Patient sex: M
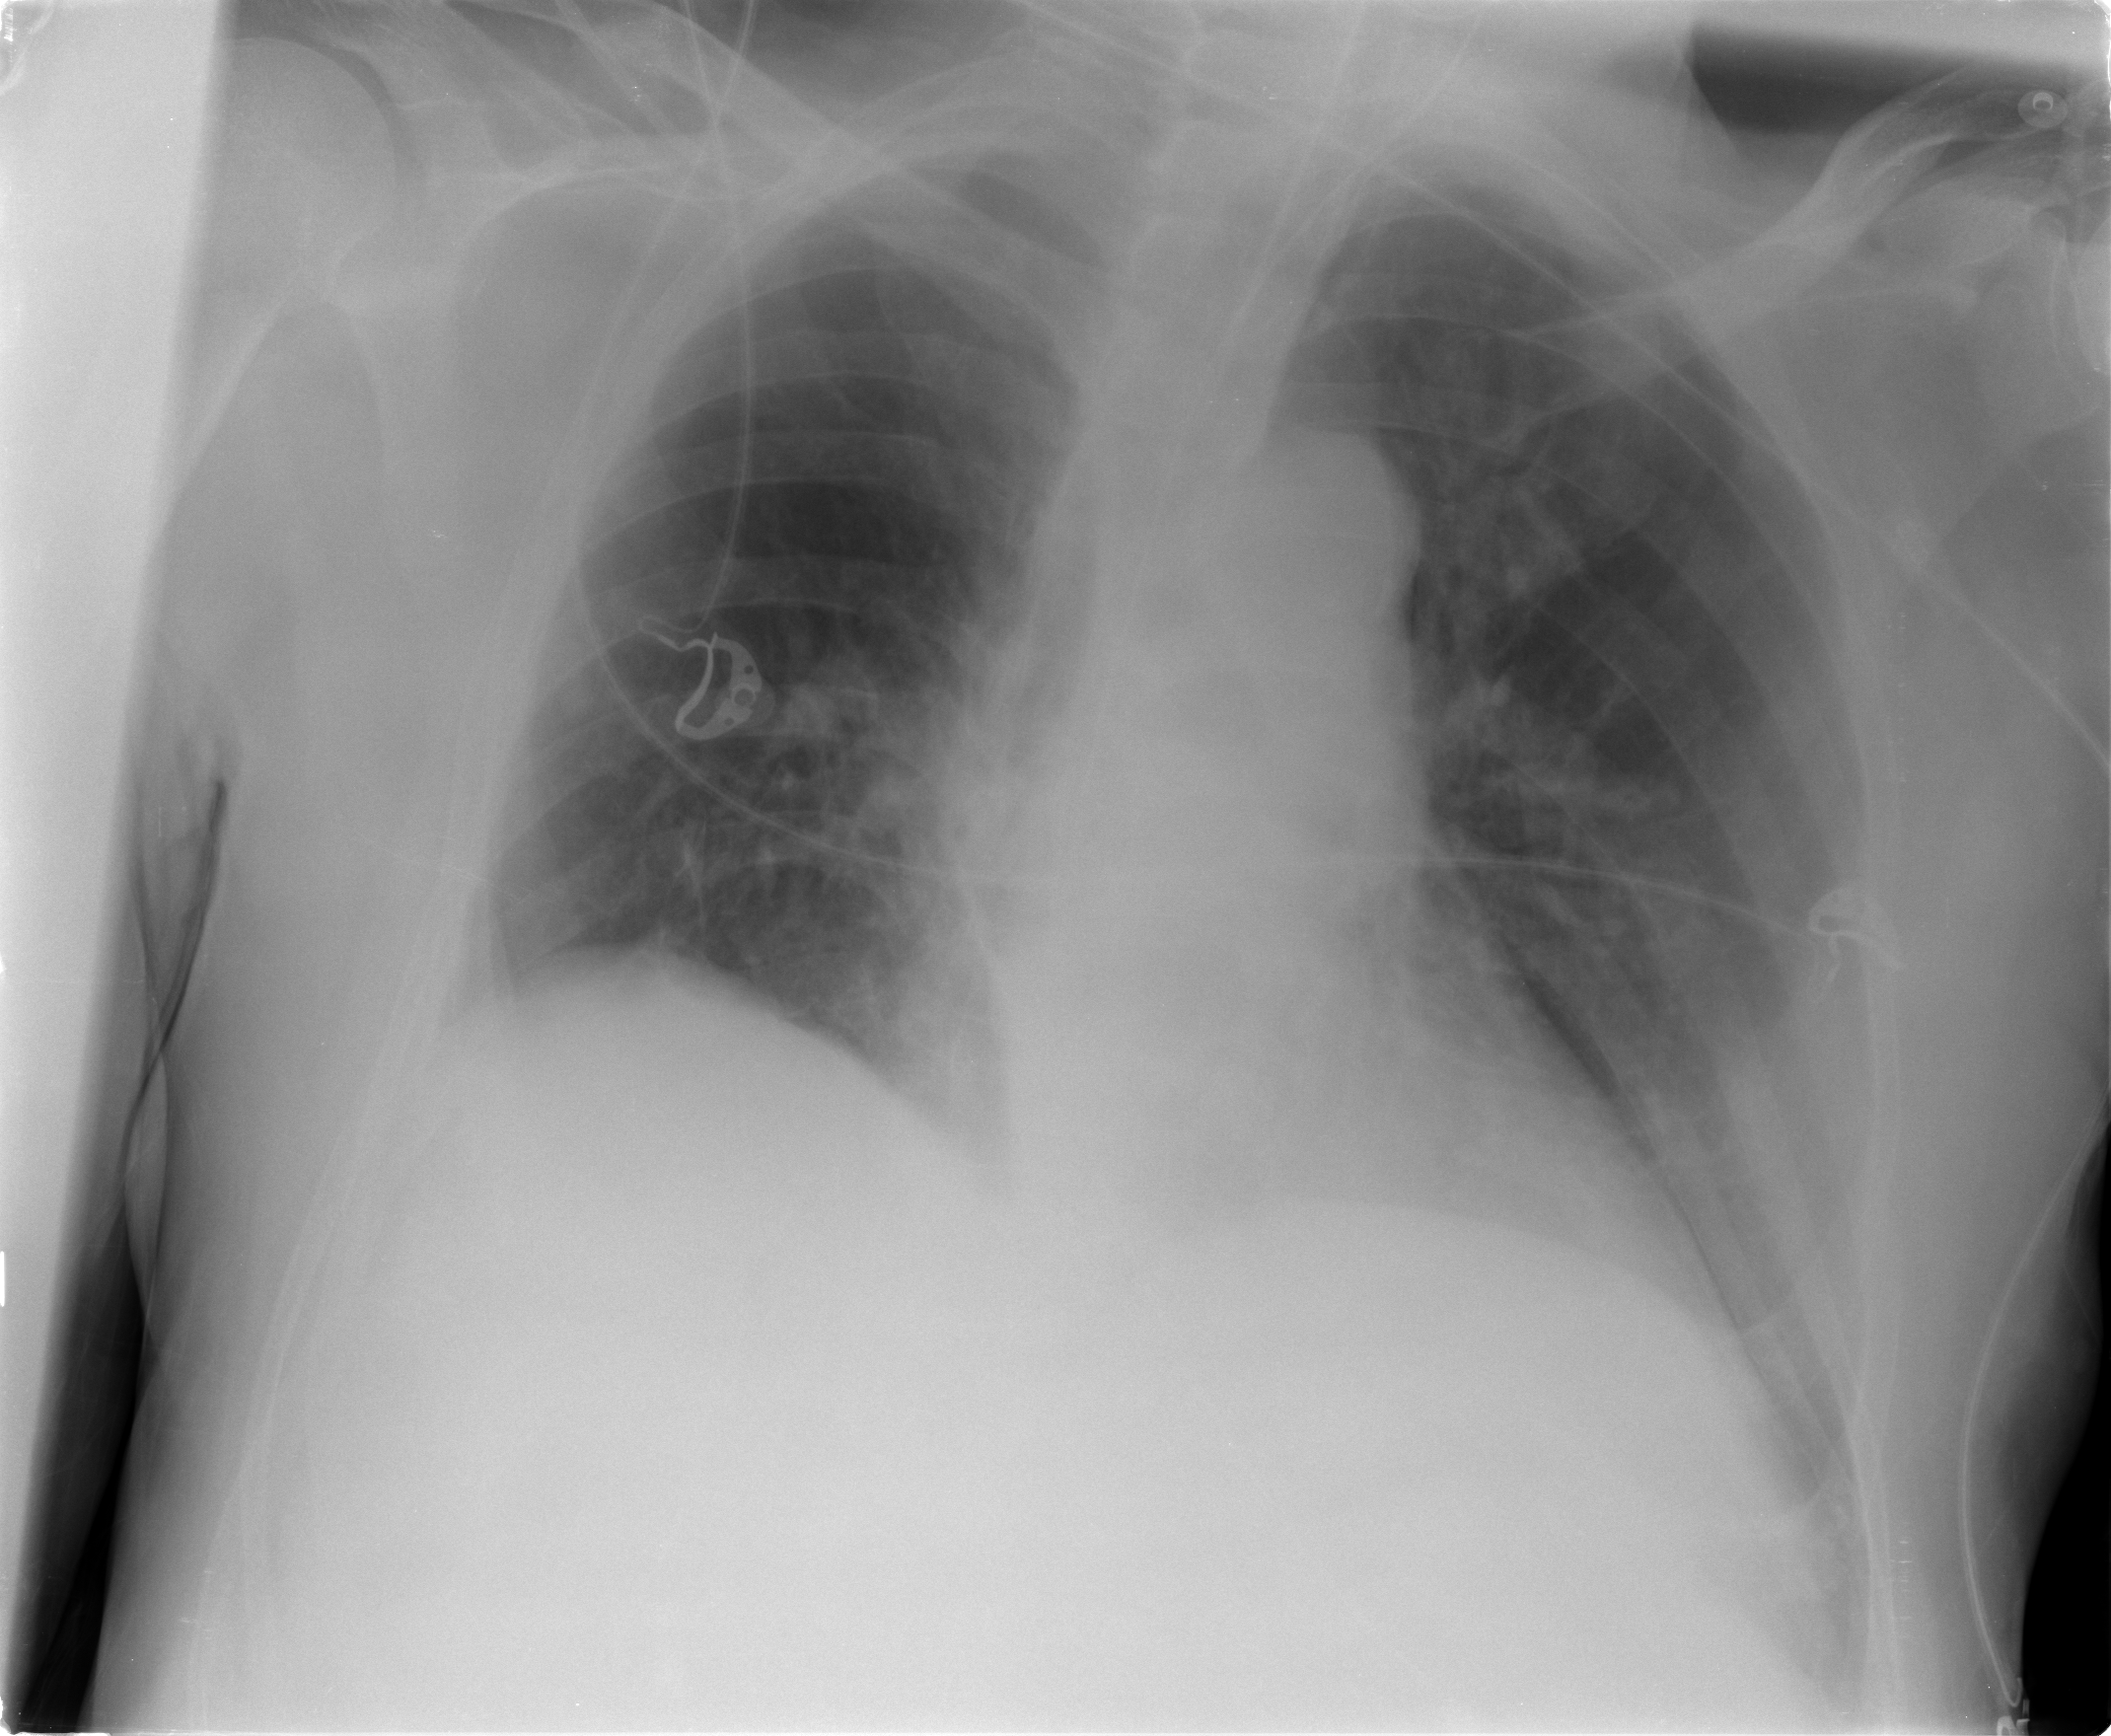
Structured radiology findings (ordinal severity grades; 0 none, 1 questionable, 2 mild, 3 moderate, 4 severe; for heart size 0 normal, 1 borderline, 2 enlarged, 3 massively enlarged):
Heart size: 0
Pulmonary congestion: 0
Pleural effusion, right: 0
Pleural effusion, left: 2
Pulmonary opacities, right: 0
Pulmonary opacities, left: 0
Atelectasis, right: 0
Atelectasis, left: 0